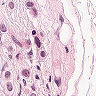
Metastatic tissue present: yes